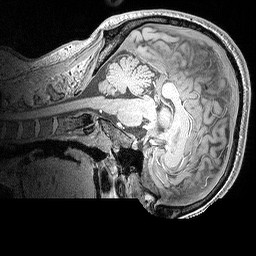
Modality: MP2RAGE
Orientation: sagittal
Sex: male
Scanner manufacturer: siemens
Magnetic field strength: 3 T
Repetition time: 5 s
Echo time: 0.00292 s